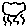
Label: cloud